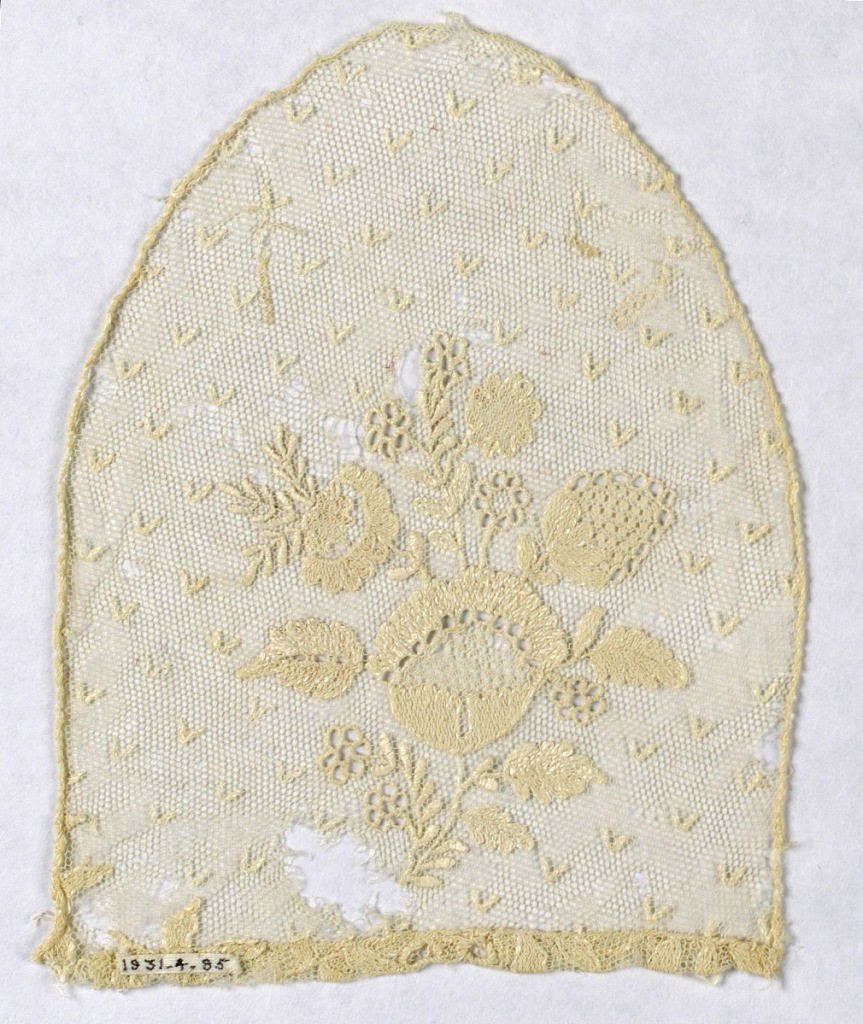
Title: Cap crown
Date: ca. 1820
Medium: linen Technique: needlework on net
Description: Central floral spray design in varied stitches. Tiny two-leaved motifs powdered over ground.